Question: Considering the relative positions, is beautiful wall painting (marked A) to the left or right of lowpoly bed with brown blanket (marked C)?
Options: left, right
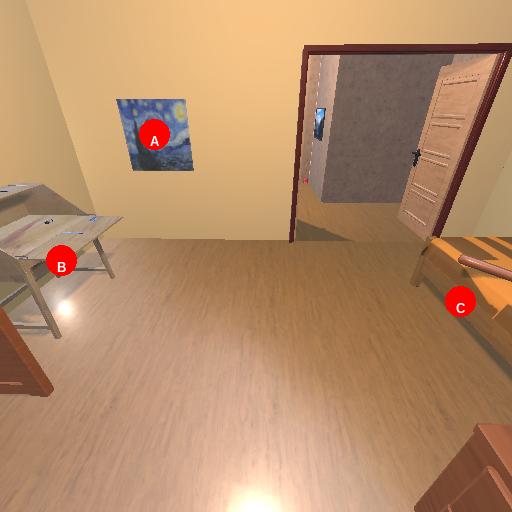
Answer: left